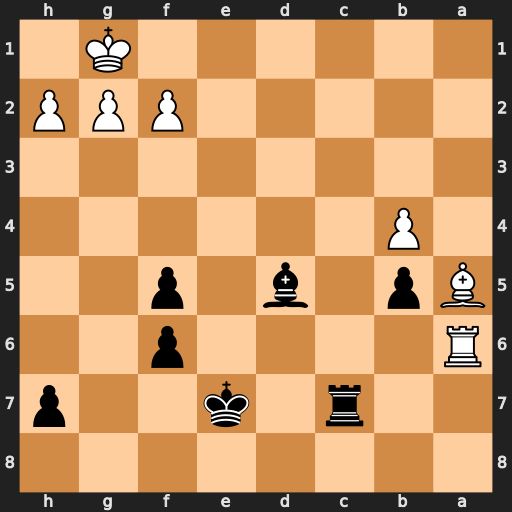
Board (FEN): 8/2r1k2p/R4p2/Bp1b1p2/1P6/8/5PPP/6K1
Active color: b
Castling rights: -
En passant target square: -
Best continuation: Rc1#